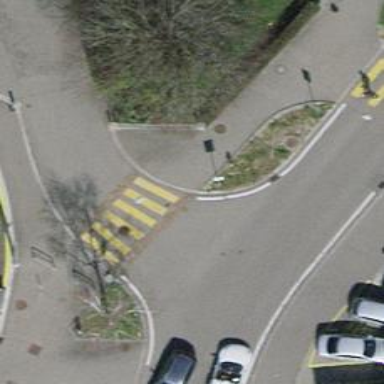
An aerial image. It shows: Kerb serving as barrier.